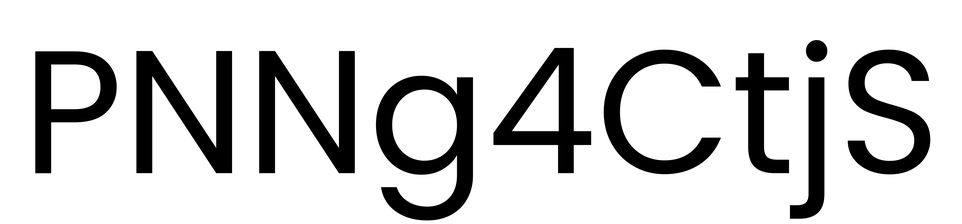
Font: Poppins-Regular